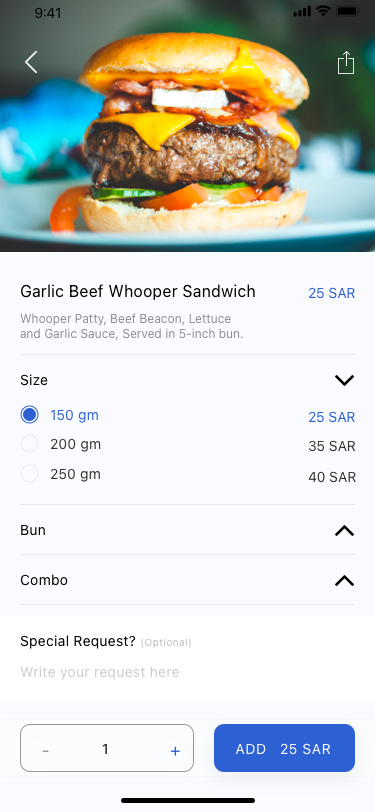
Text in this UI design:
25 SAR
Whooper Patty, Beef Beacon, Lettuce
and Garlic Sauce, Served in 5-inch bun.
Garlic Beef Whooper Sandwich
Size
Bun
Combo
25 SAR
35 SAR
40 SAR
1
-
+
ADD   25 SAR
150 gm
200 gm
250 gm
Special Request? (Optional)
Write your request here